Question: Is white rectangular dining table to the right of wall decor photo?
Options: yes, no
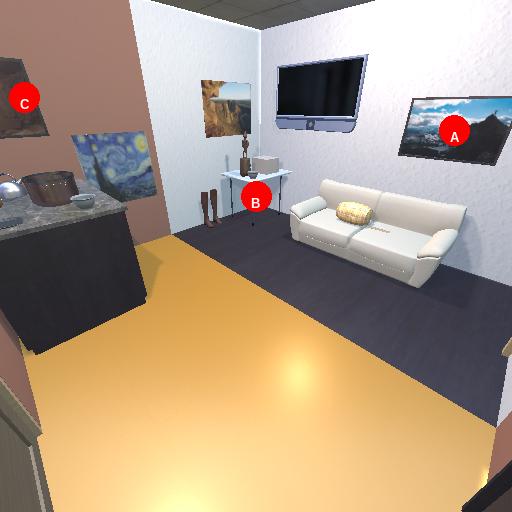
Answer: yes